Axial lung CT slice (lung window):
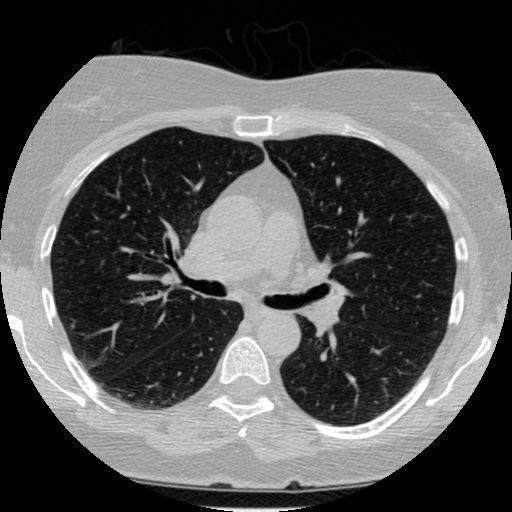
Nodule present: no